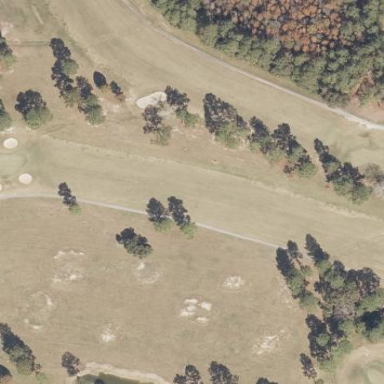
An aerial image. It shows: Driving range for golf practice.